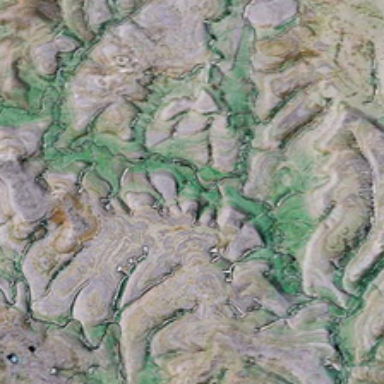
It is a large piece of mountain .